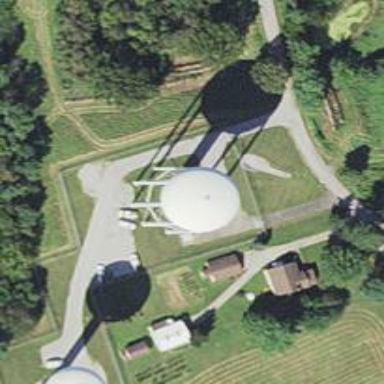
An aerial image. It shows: Water tower that is man-made.